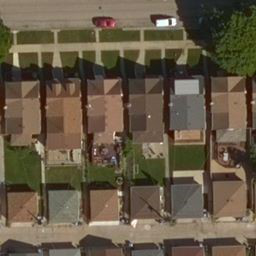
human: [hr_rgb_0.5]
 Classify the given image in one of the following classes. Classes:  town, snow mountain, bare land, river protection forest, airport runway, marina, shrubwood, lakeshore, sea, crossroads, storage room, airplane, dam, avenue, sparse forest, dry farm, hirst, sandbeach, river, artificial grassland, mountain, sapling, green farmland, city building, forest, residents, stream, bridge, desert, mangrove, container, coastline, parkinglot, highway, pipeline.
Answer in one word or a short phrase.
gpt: residents